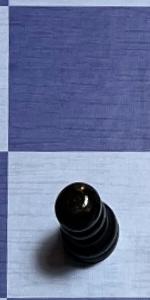
Label: Pawn_Black